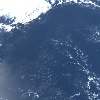
Label: water